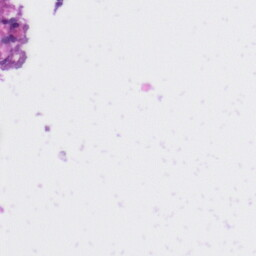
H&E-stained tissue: Liver